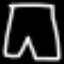
Label: pants